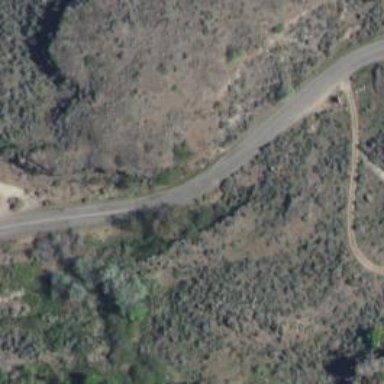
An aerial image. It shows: Unclassified road.